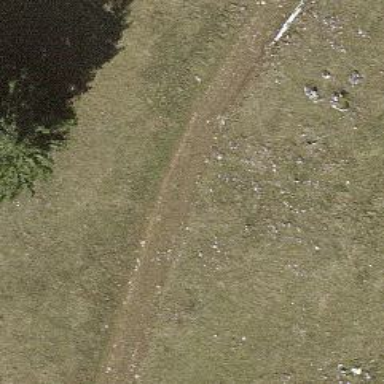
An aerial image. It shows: Path.